Field crop: maize
Growth stage: 2
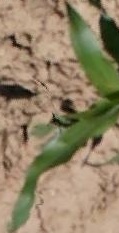
Species: maize